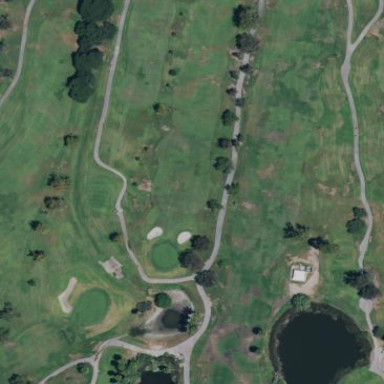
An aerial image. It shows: Grassy area designated as golf fairway.